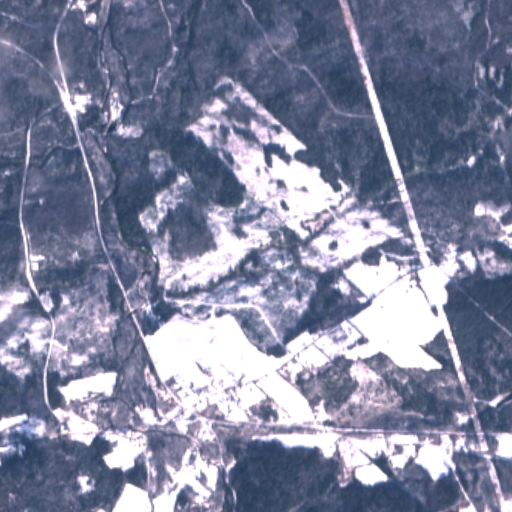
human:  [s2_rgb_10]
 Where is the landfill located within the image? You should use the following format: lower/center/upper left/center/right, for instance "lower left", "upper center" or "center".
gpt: The landfill is located in the upper left of the image.
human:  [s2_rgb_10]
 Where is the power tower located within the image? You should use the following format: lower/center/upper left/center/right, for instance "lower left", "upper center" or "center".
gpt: The power tower is located in the right of the image.
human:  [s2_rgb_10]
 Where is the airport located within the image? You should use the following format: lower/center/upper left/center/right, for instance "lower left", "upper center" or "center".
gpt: There is no airport in the image.